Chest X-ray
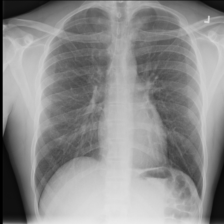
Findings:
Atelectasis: negative
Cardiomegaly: negative
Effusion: negative
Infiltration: negative
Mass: negative
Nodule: negative
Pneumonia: negative
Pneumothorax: negative
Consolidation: negative
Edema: negative
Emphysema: negative
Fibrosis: negative
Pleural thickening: negative
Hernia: negative